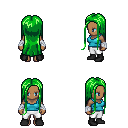
a pixel art fantasy rpg character, female body template, human, dark skin, teal pirate shirt, white pants, green extra-long hairstyle, white cloth bandages, black shoes, four views (front, back, left, right), 2x2 character sprite sheet, small pixel art, hard edges, no anti-aliasing